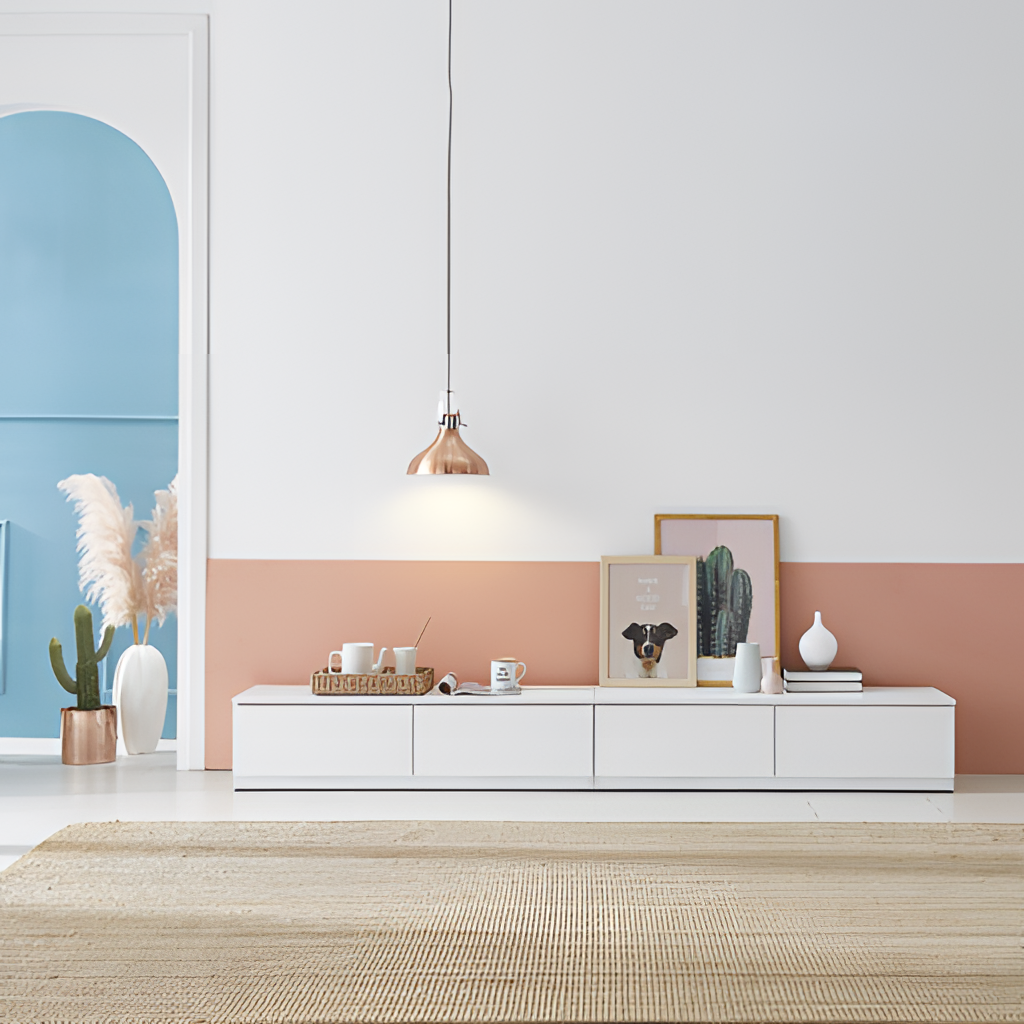
living room, wood console table, white and peach paint wallpaper, with horizontal two tone pattern, jute flooring, with large square pattern, modern